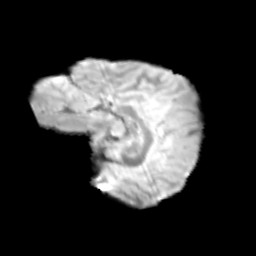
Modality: T2w
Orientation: sagittal
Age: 11
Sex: male
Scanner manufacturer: siemens
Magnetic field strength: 3 T
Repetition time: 3.8 s
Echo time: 0.07 s